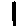
Label: line